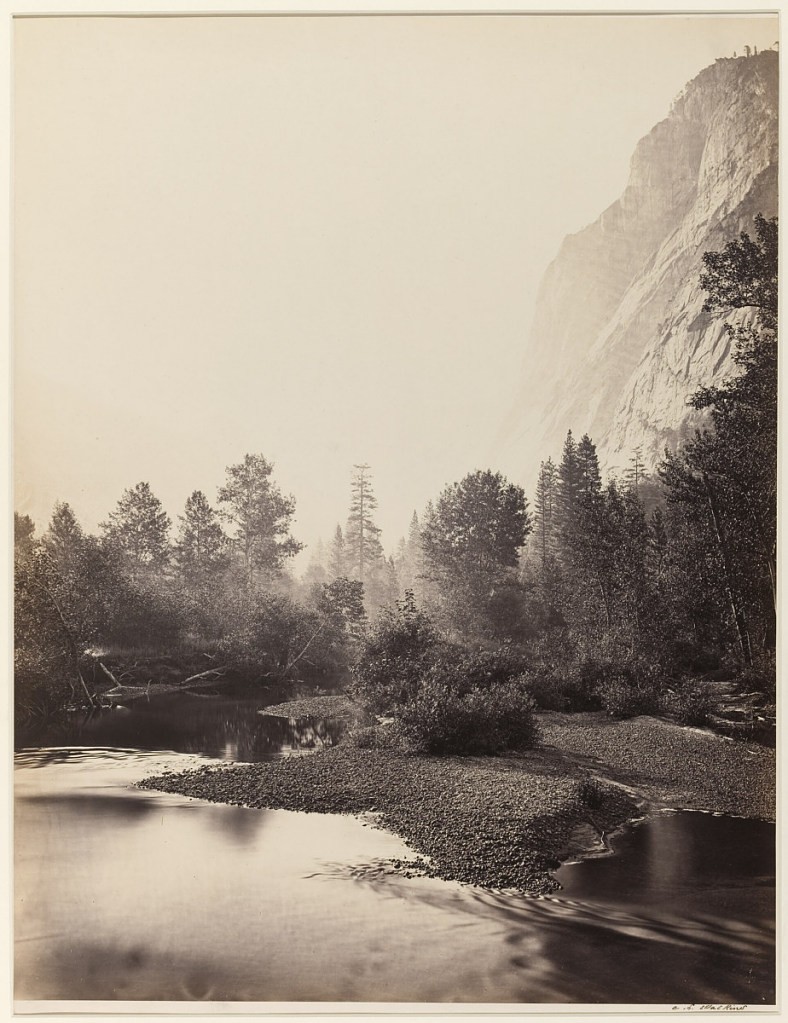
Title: Mount Starr King and Glacier Point, Yosemite
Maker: Carleton E. Watkins, American, 1829 – 1916
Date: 1861–66
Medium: Albumen silver print
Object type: Photograph
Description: Landscape featuring shore with forest and mountain in right background.